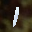
Label: 1